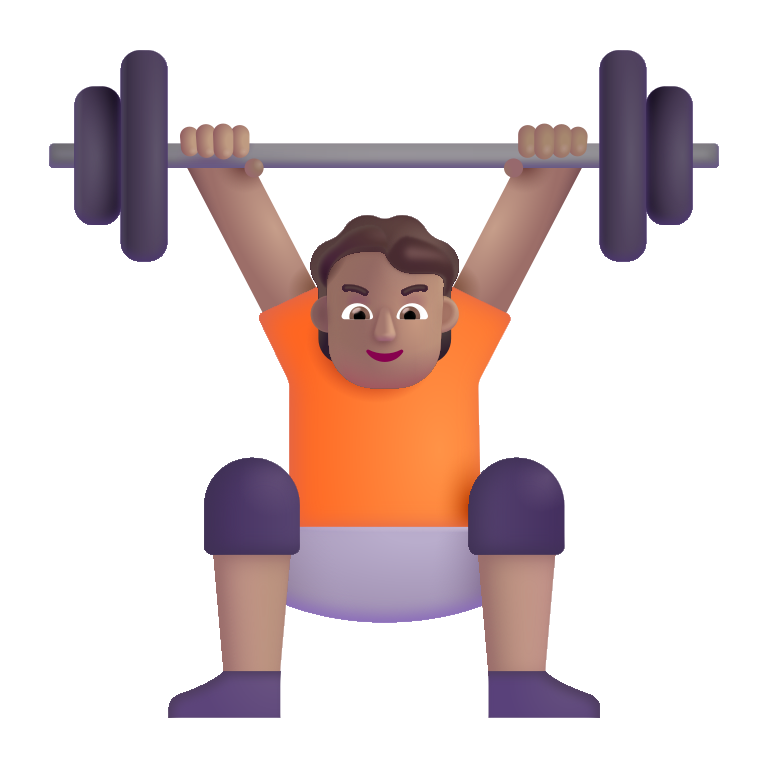
person lifting weights color